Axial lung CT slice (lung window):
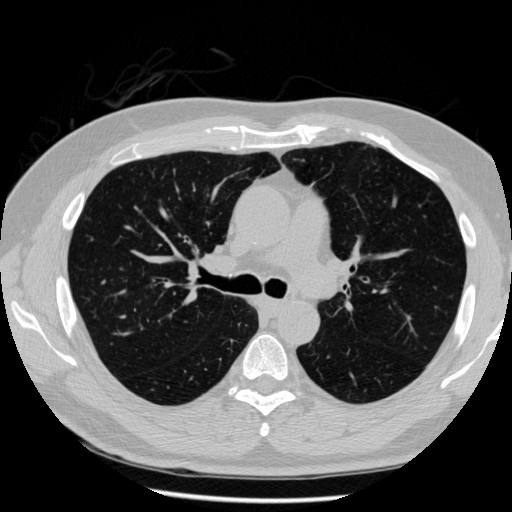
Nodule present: no